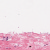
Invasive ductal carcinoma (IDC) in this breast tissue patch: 0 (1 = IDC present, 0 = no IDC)